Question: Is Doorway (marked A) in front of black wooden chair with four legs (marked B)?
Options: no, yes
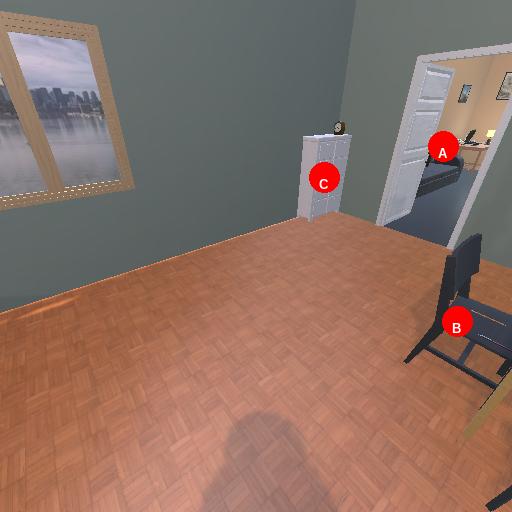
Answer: no